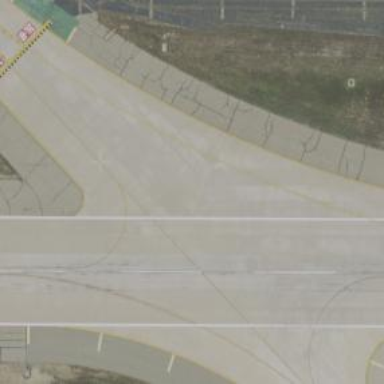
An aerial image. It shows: Image of taxiway at airport.